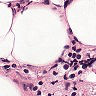
Metastatic tissue present: no